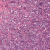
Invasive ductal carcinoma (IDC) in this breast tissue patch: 0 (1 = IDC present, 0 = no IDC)